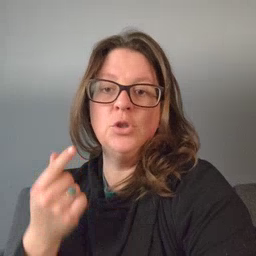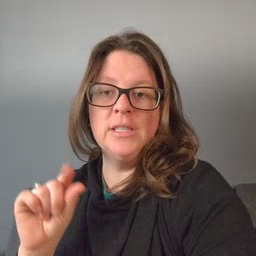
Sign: green